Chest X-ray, AP view. Patient: 73 years old, sex M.
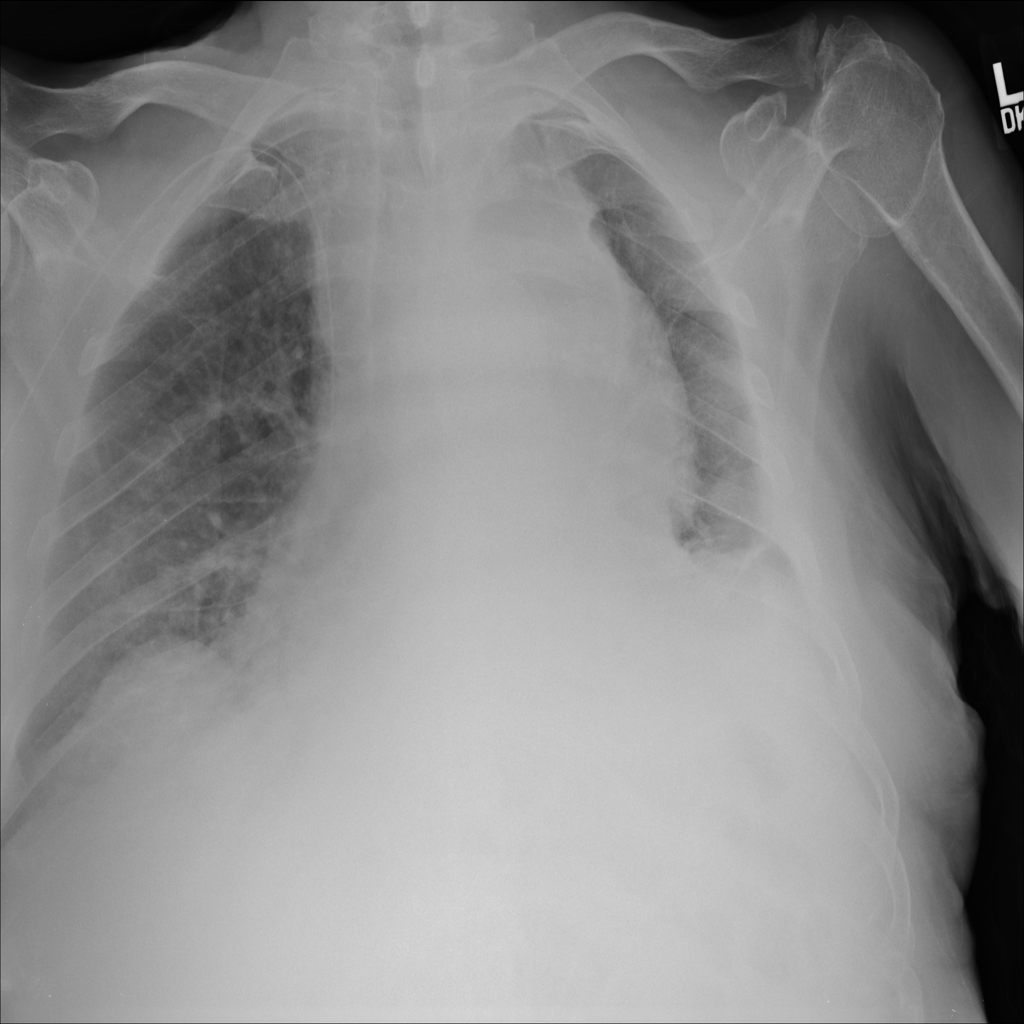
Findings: No Finding